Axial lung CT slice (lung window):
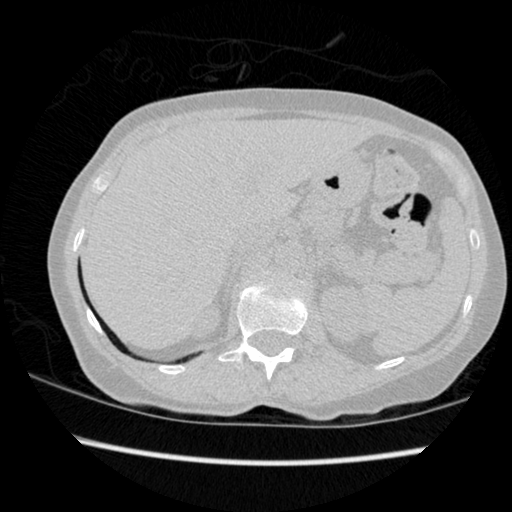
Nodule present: no